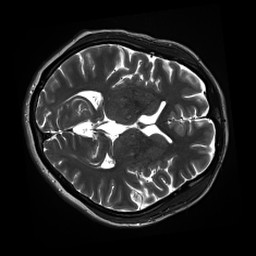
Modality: inplaneT2
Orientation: axial
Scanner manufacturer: siemens
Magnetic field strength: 3 T
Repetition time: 11 s
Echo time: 0.059 s